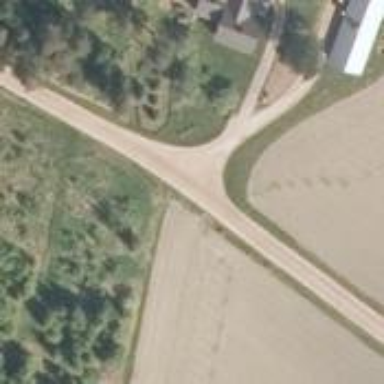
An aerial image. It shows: Unclassified road.